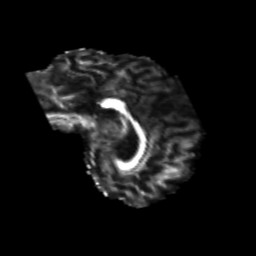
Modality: FA
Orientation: sagittal
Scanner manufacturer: siemens
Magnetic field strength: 3 T
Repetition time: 6.8 s
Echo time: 0.093 s